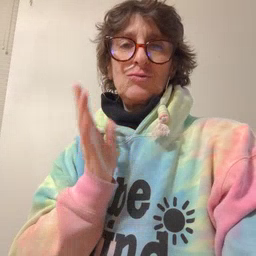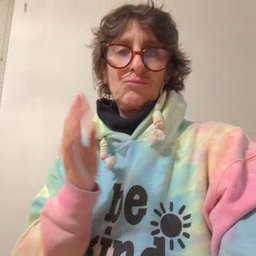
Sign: talk